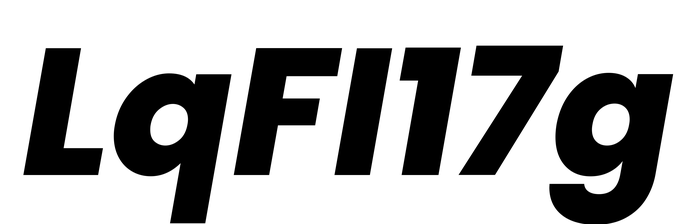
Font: Poppins-ExtraBoldItalic